Breast ultrasound image
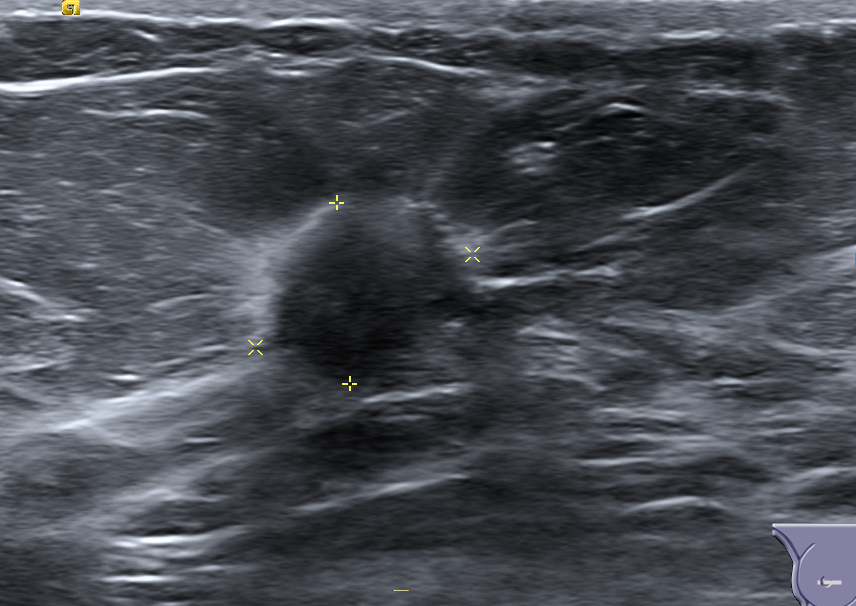
Diagnosis: malignant